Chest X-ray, PA view. Patient: 46 years old, sex F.
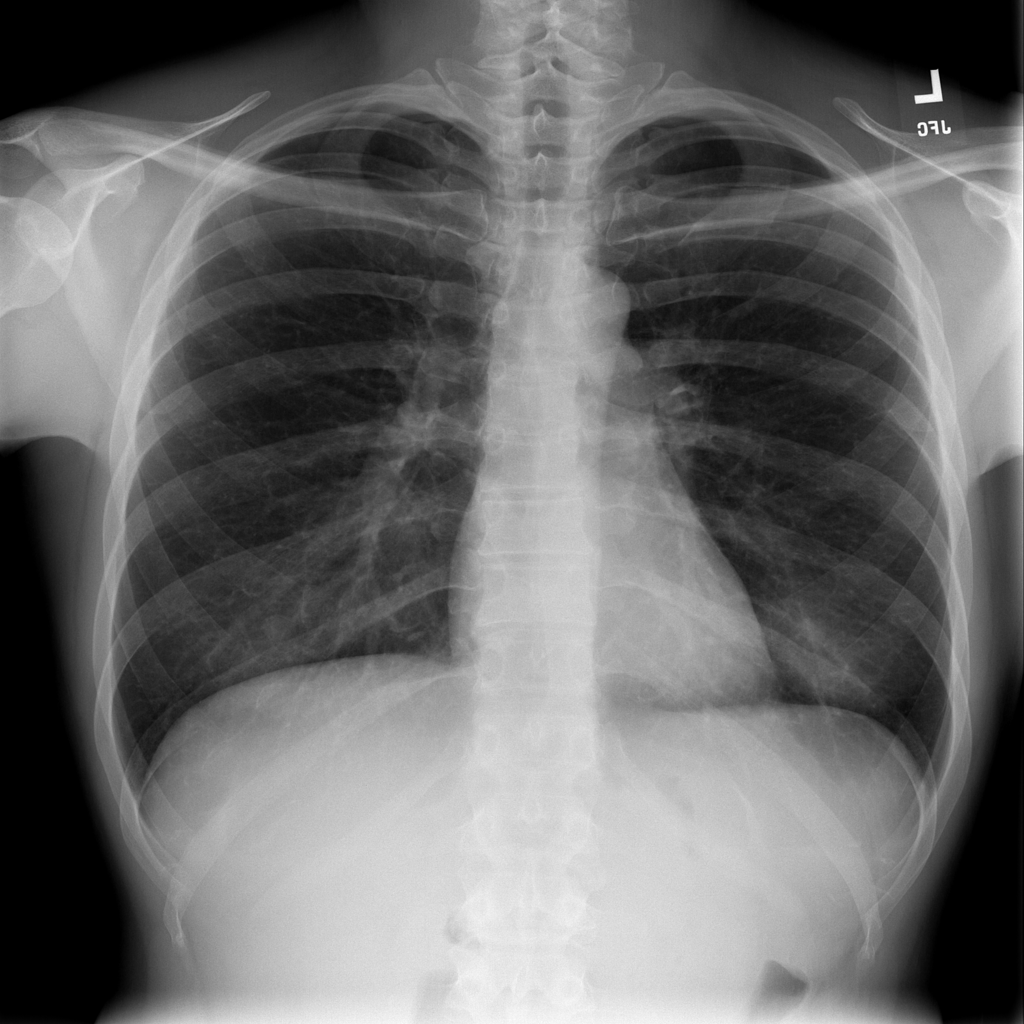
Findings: No Finding